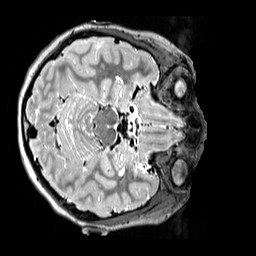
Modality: T2w
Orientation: axial
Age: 10
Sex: female
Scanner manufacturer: siemens
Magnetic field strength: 3 T
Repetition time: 3.2 s
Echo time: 0.408 s